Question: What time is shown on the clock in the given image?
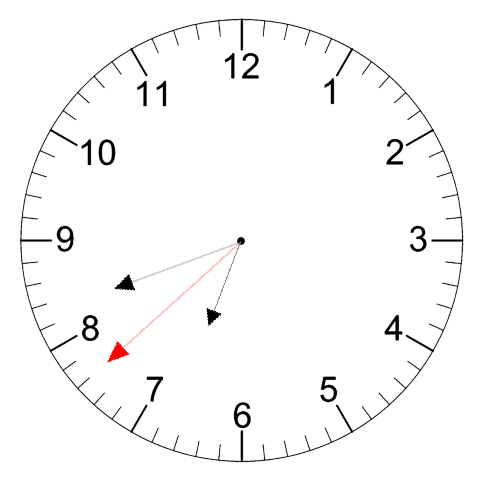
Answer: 06:41:38